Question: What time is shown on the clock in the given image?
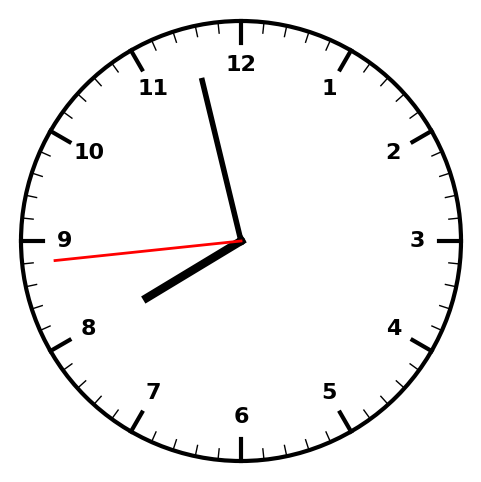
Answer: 07:57:44